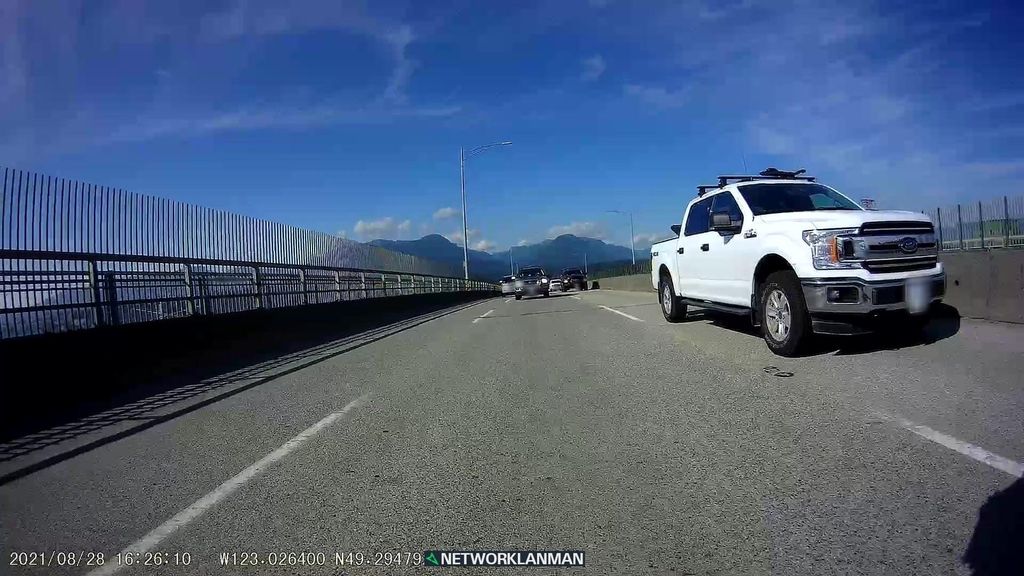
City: vancouver